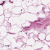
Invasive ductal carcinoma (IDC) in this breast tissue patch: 0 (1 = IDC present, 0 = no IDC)